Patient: sex M, age 35
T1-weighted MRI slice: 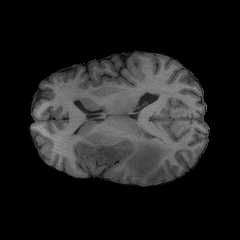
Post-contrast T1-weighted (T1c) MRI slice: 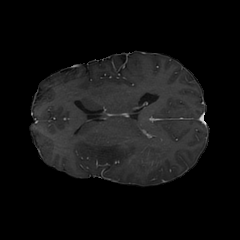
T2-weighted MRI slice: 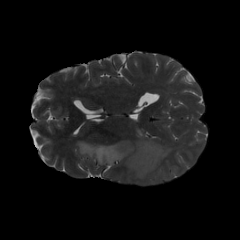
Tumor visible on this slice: yes
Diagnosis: Astrocytoma, IDH-mutant
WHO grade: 4